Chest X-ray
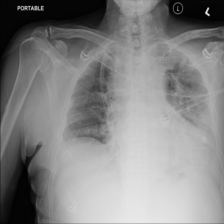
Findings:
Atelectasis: negative
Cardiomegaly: negative
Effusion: negative
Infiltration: negative
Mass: negative
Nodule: negative
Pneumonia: negative
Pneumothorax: negative
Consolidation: negative
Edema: negative
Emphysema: negative
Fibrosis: negative
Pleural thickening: negative
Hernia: negative